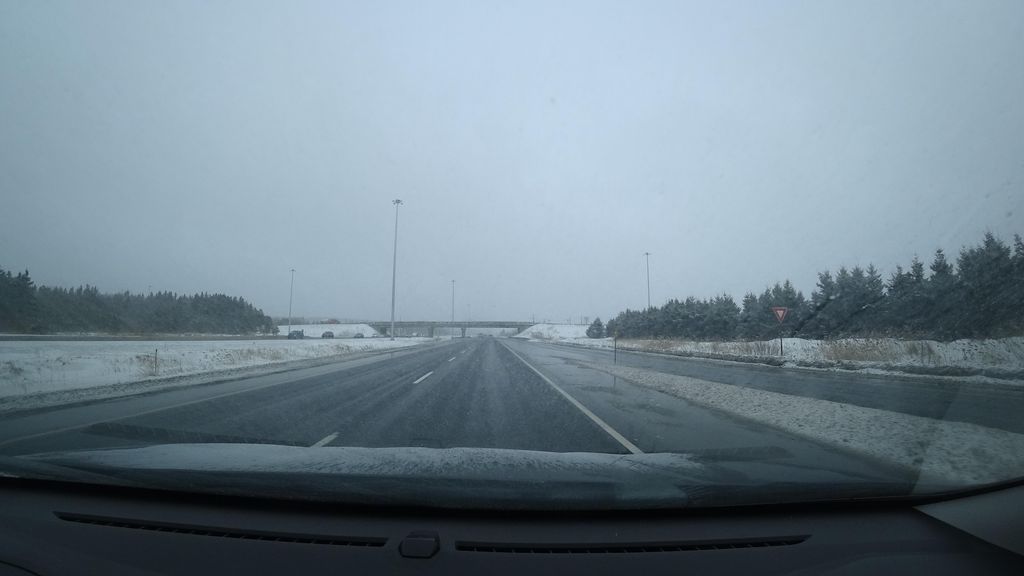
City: quebec_city